Question: I'm new to R and have been trying to make a boxplot. A part of the data I'm using is shown
'''
h1 h2 h3 h4 h5 h6 h7 h8 h9 h10
1 0.003719430 0.002975544 0.003049933 0.003421876 0.003421876 0.003347487 0.003645042 0.003496264 0.007364472 0.009075410
2 0.003400540 0.002749373 0.003038781 0.003328188 0.003328188 0.003400540 0.003472892 0.003400540 0.007741656 0.009333398
3 0.003741387 0.002918282 0.003142765 0.003367248 0.003367248 0.003367248 0.003666559 0.003516904 0.008081396 0.008156223
4 0.003870634 0.002884002 0.003187581 0.003339370 0.003567055 0.003415265 0.003794739 0.003491160 0.008348426 0.007741268
5 0.003782963 0.002950711 0.003177689 0.003480326 0.003404667 0.003404667 0.003707304 0.003631645 0.008927793 0.007414608
6 0.003643736 0.002884624 0.003264180 0.003416002 0.003491913 0.003416002 0.003871469 0.003795558 0.009033428 0.007135649
7 0.003718600 0.003035592 0.003111482 0.003339151 0.003566821 0.003566821 0.003642710 0.003870380 0.008120209 0.008044319
8 0.003819313 0.002979064 0.003284609 0.003360995 0.003590154 0.003437382 0.003895699 0.003590154 0.008326102 0.007791398
9 0.003899334 0.002981844 0.003211216 0.003364131 0.003669961 0.003440589 0.003746419 0.003669961 0.008410328 0.007569295
10 0.003828488 0.002986220 0.003292499 0.003445639 0.003522209 0.003522209 0.003598778 0.003598778 0.008422673 0.007810115
'''
When I use the default 'boxplot' command then this is what I get
'''
boxplot(df)
'''

I have been trying to generate the boxplot for same data using 'ggplot2' but it gives an error which I am unable to resolve. Here's what I tried.
'''
library(ggplot2)
df <- readRDS('data.Rda')
ggplot(df) + geom_boxplot()
'''
Here's the error
'''
Don't know how to automatically pick scale for object of type data.frame. Defaulting to continuous
Error: Aesthetics must either be length one, or the same length as the dataProblems:df[, 6:15]
'''
I saw the <URL> that I need to rearrange my data like
'''
col1 col2
h1 0.003719430
h1 0.003400540
h1 0.003741387
h1 0.003870634
h1 0.003782963
h1 0.003643736
h2 0.002975544
h2 0.002749373
h2 0.002918282
h2 0.002884002
h2 0.002950711
h2 0.002884624
...
'''
and use something like
'''
ggplot(df, aes(factor(col1), col2)) + geom_boxplot()
'''
But that is a lot of work. I believe that there must be some way to do this automatically which I'm not able to find. Any help is appreciated.
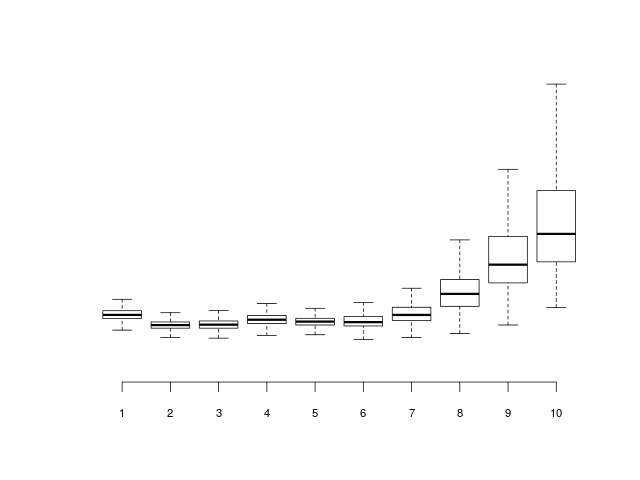
Answer: You are right 'ggplot' requires your data to be reshaped, but it isn't that hard using the package 'reshape2':
'''
library(reshape2)
df <- melt(df)
ggplot(df, aes(x=variable, y=value)) + geom_boxplot()
'''